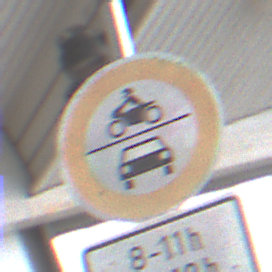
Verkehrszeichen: VerbotKraftfahrzeuge
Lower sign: ZeitangabenOhneBeschraenkungAufWochentage2
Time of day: MorningAfternoon
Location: Roofed (Urban)
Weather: PartlyCloudy
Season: NotSpecified
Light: Natural